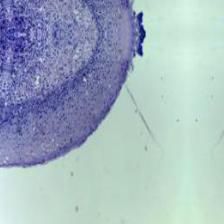
Diagnosis: Normal